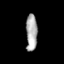
Tissue: skin
Cell type: Others
Senescence score: 0.7993
Nuclear area (px): 406
Mean DAPI intensity: 170.833